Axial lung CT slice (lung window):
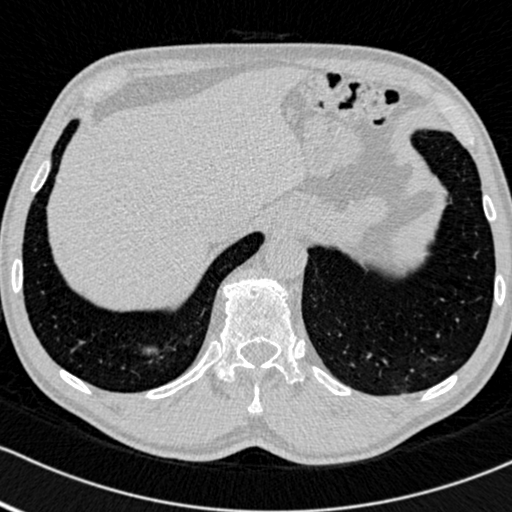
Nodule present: no